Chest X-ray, PA view. Patient: 18 years old, sex F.
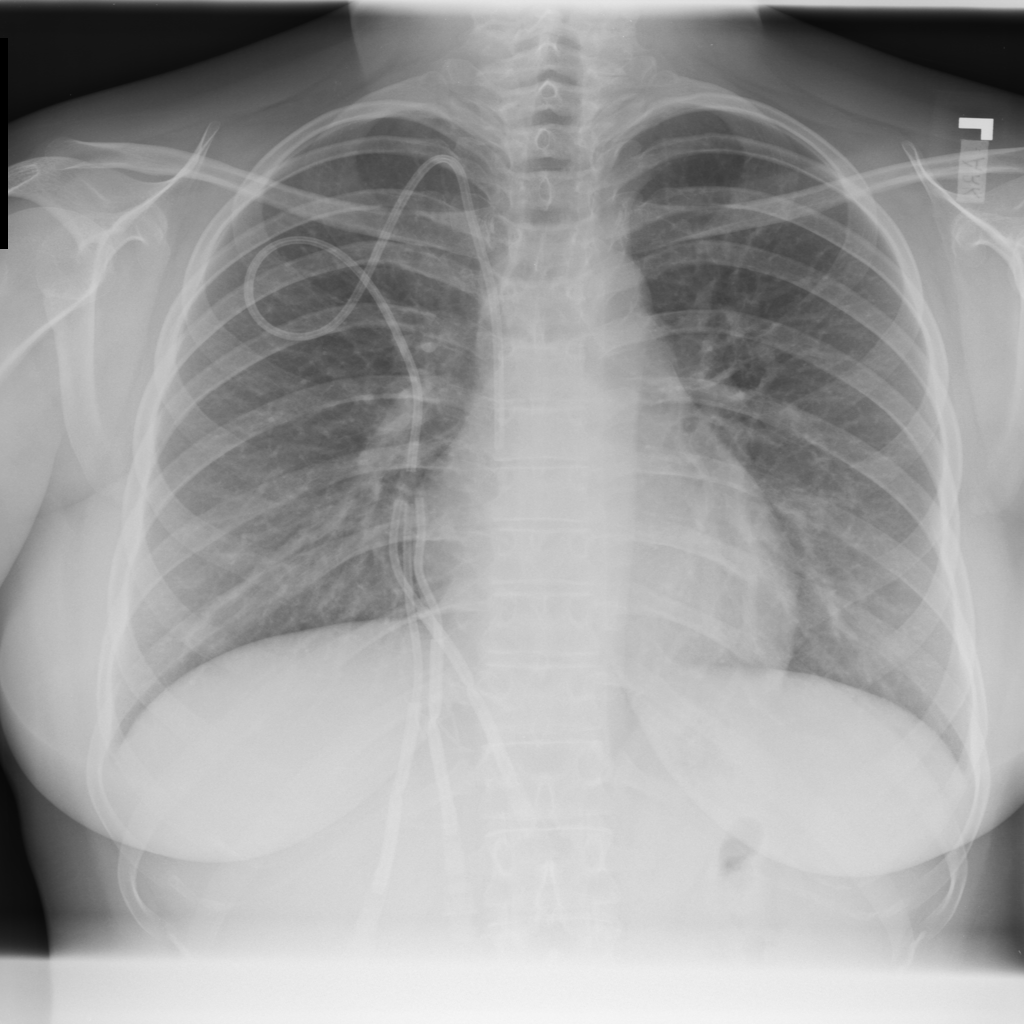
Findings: No Finding